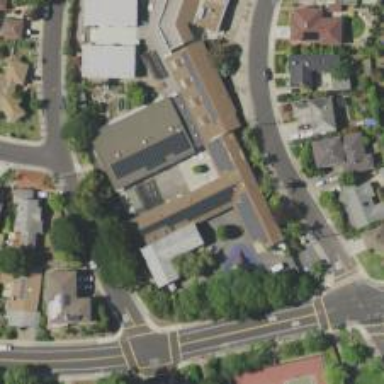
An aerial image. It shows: School.